Question: Long story short, this is what I get when I try to install Qt 5.4:

My system is Windows 8.1 x64 and I have plenty of space on all of my drives. What I've tried so far:
- - -
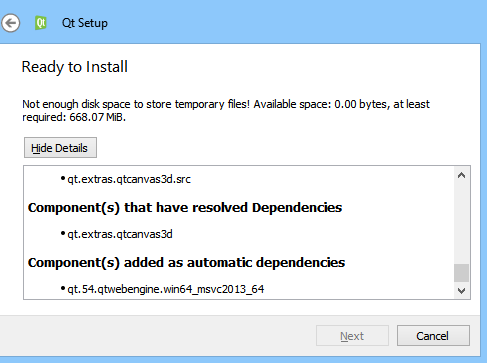
Answer: Based on the comment discussion, it seems to mean some corruption on your system that may trigger this failure as a reinstall of your Winows 8.1 seems to have made this working.
For future reference: in general, you could debug this issue by trying to install 32 bit verison instead of 64 bit. If that does not work, you could pick up minimal installation. If that does not work, you could try another compiler variant, etc.
Naturally, you always need to make sure that you run this as system administrator, too.
Disclaimer: this fresh issue reported could also be an issue under "extreme" circumstances:
<URL>